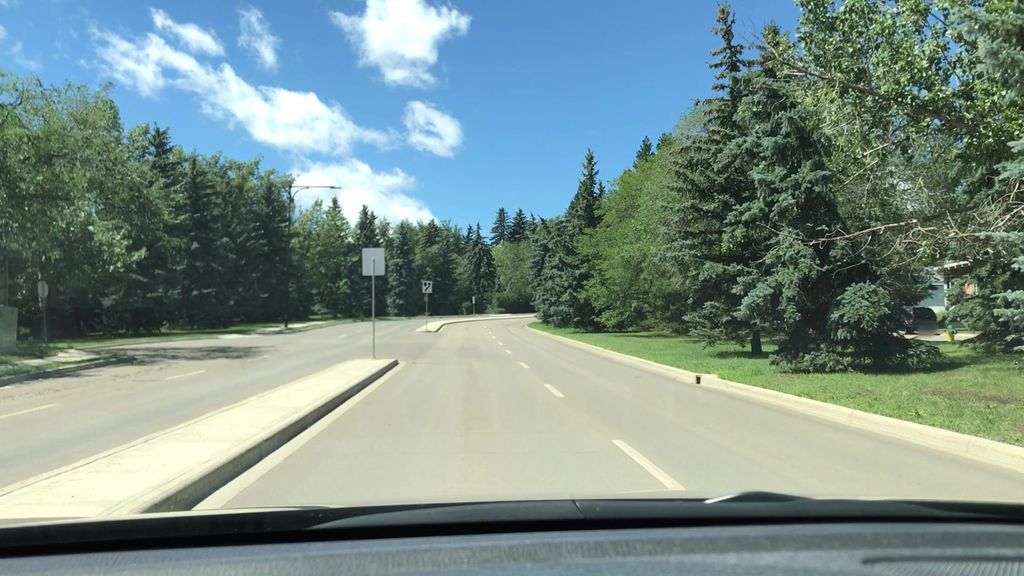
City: edmonton